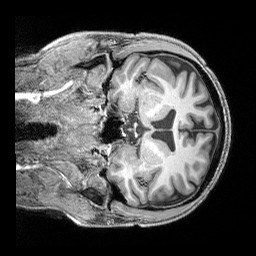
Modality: T1w
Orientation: coronal
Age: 40
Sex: male
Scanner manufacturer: siemens
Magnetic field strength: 3 T
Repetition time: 2.4 s
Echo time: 0.00215 s